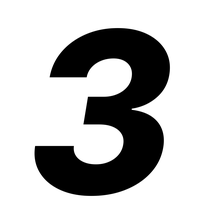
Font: Inter-Italic_ExtraBold_Italic